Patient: sex M, age 85
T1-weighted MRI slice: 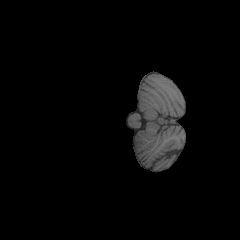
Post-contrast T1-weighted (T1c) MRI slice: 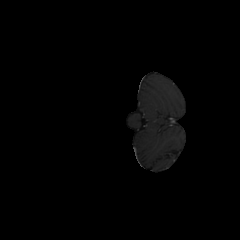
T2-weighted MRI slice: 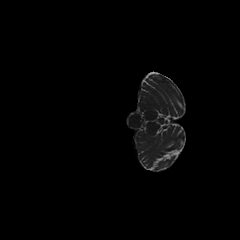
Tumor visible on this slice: no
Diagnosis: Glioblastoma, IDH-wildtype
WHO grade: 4